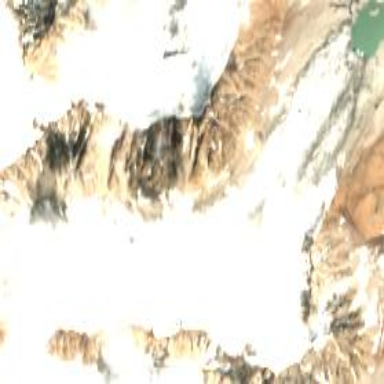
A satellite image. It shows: Stunning view of glacier.